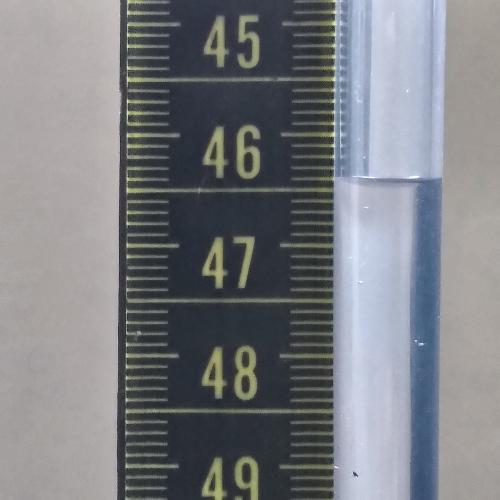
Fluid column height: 46.4 cm